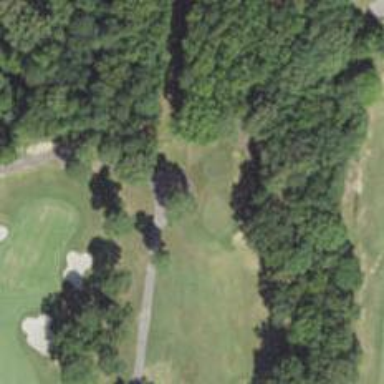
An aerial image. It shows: Asphalt service road that appears to be golf cart path.